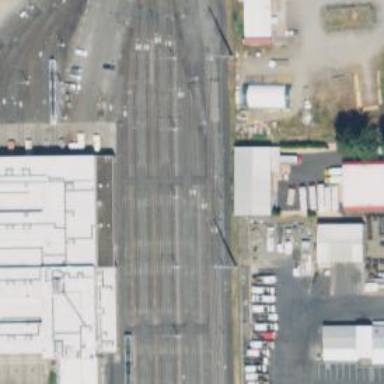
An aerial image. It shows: Railway level crossing.